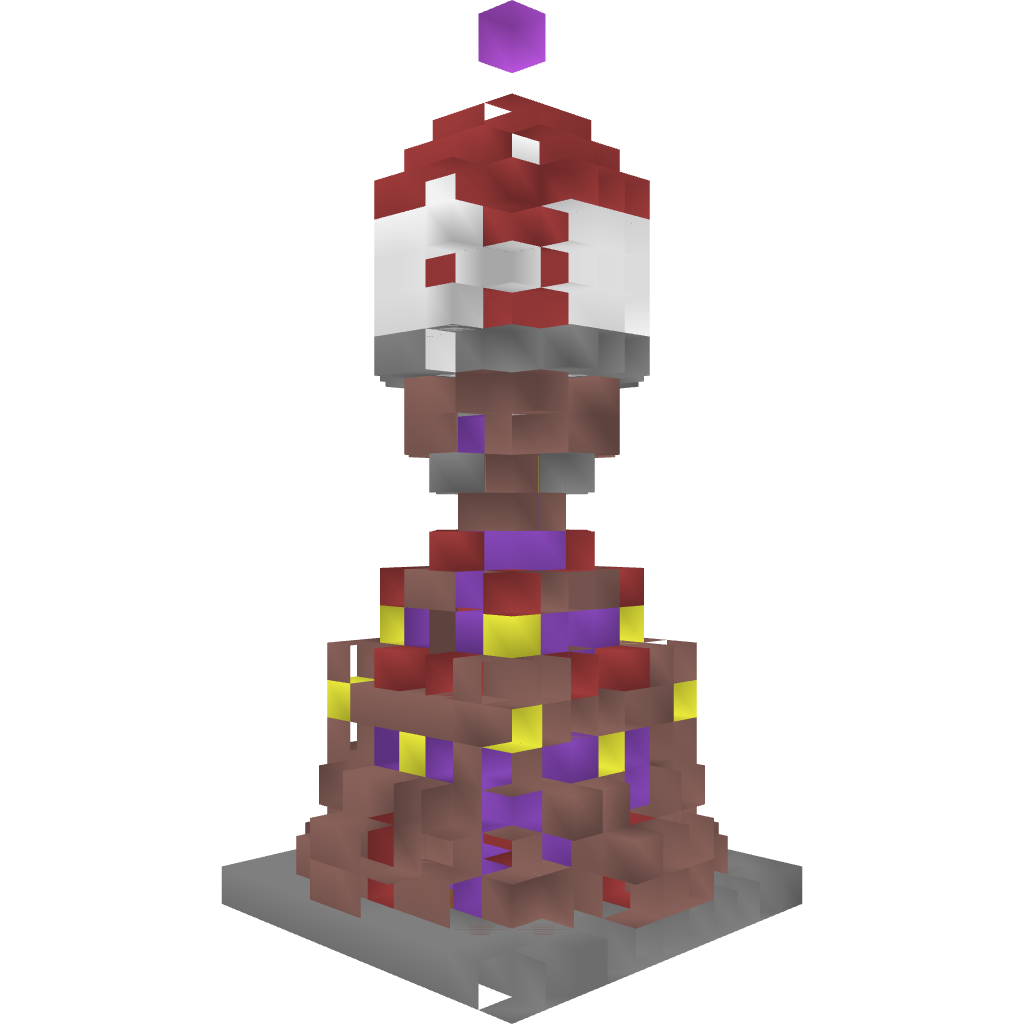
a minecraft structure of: Lava Orb good quality